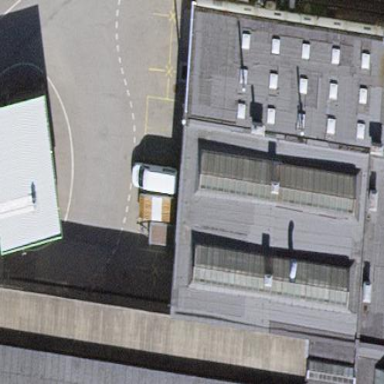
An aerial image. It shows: Industrial building.